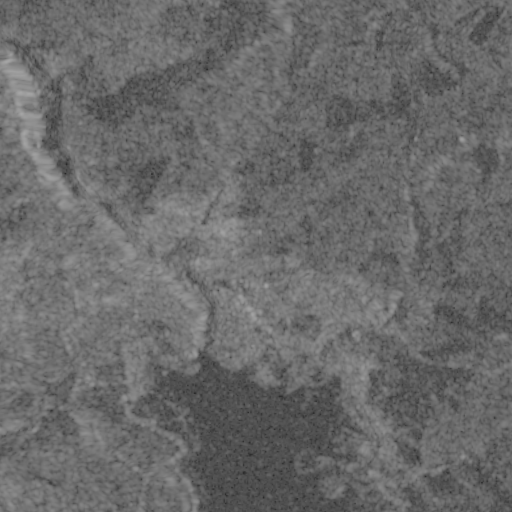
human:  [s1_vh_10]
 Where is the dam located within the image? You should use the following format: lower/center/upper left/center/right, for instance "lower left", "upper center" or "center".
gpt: The dam is located in the lower center of the image.
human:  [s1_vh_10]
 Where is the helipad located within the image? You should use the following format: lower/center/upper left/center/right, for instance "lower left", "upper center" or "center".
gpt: The helipad is located in the center of the image.
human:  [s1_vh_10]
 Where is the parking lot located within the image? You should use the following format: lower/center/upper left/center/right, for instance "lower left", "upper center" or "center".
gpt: The parking lot is located in the center of the image.
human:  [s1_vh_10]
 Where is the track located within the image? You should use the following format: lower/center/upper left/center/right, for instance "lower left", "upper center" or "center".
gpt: There is no track in the image.

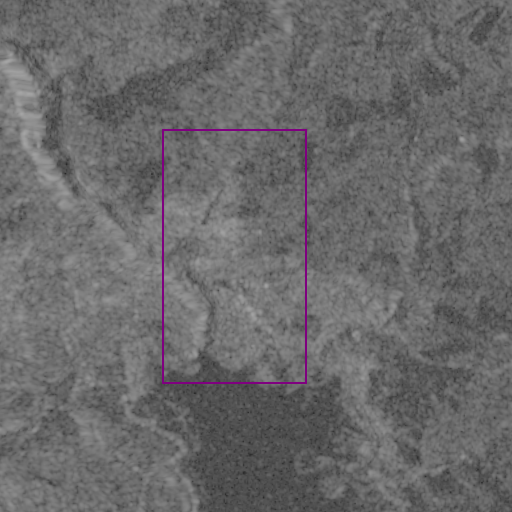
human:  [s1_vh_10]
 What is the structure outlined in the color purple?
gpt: There is no purple outline.
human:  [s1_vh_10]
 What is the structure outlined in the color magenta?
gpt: There is no structure outlined in magenta.